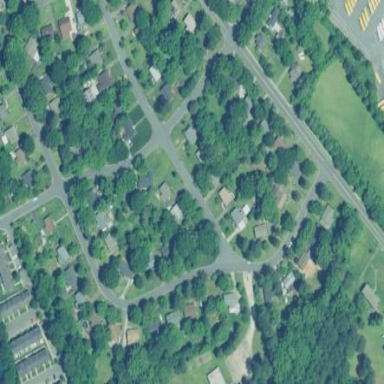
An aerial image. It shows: Residential area composed of single-family homes.